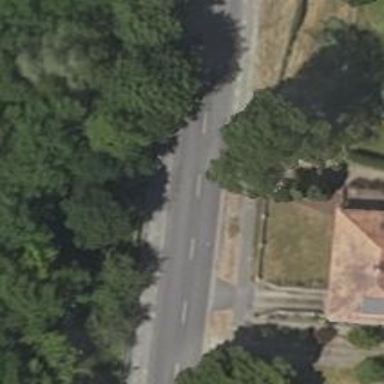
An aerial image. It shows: Tertiary road with asphalt surface and sidewalks on both sides.